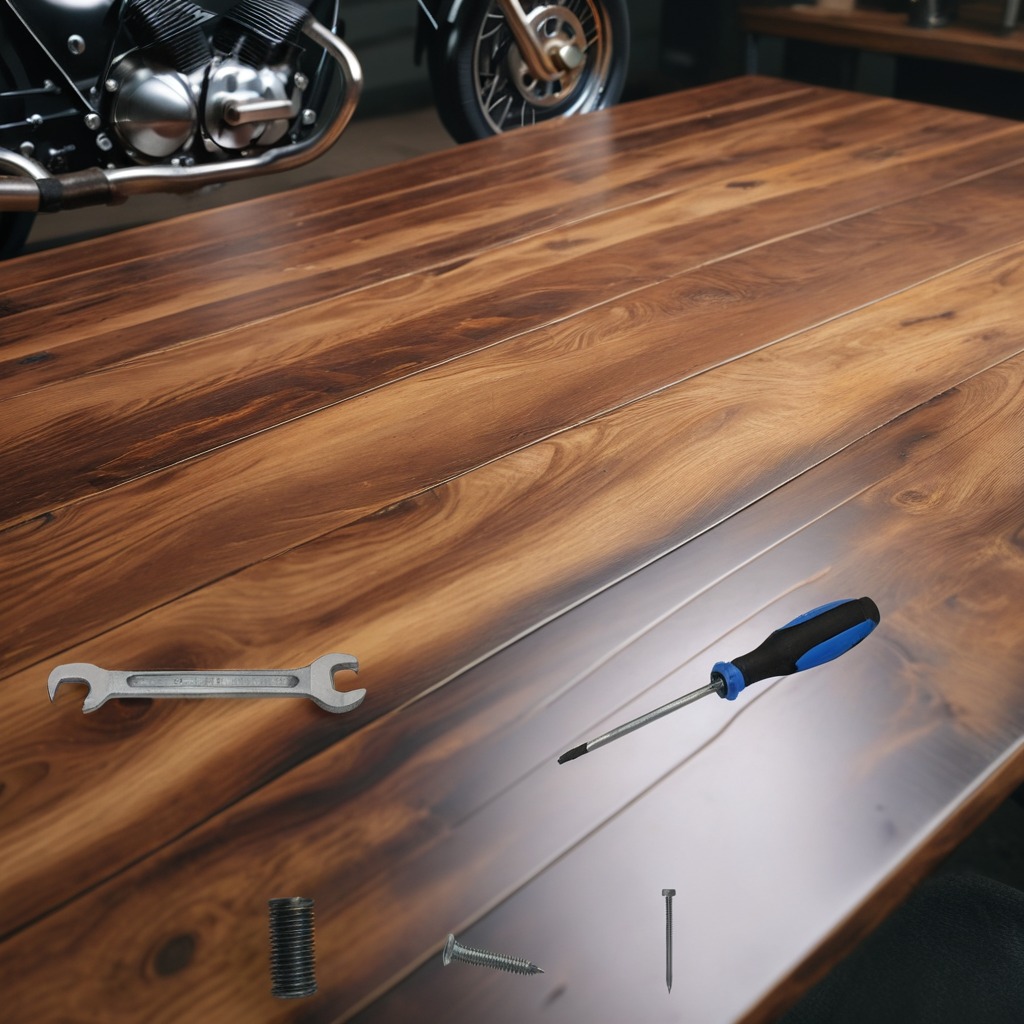
A metal machine screw, an iron nail, a coiled metal spring, a screwdriver, and a wrench are lying on an oil-spilled wooden table in a vintage motorcycle garage.